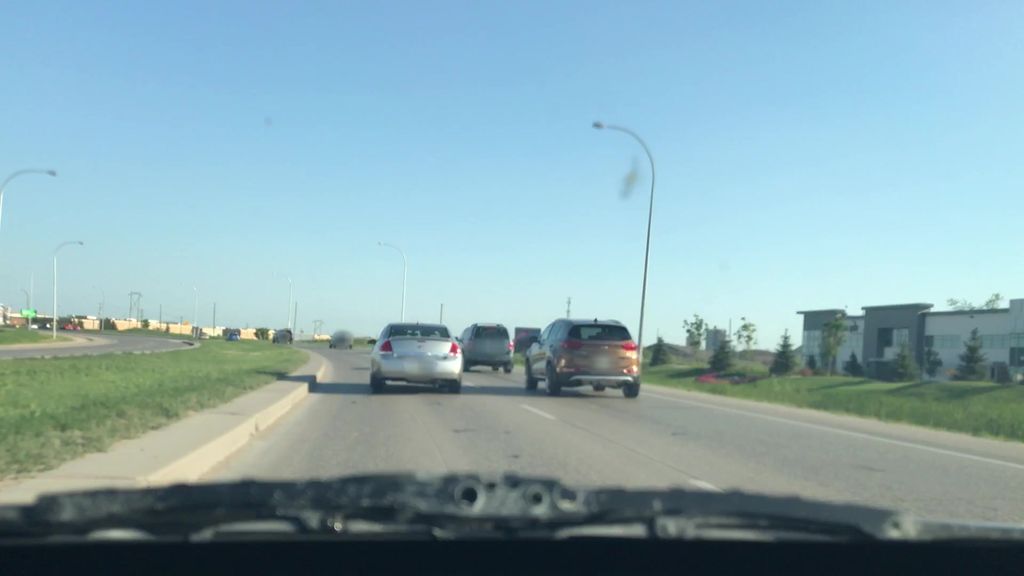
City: winnipeg